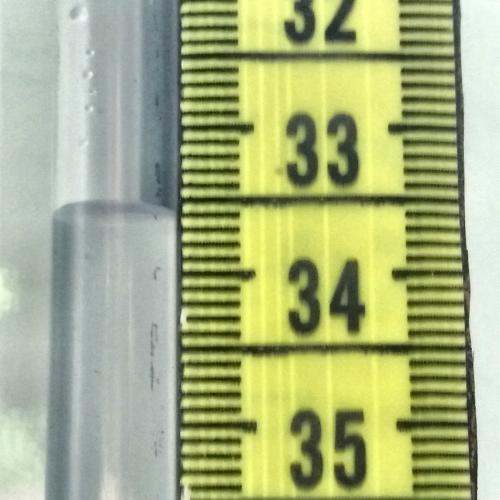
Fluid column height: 33.6 cm